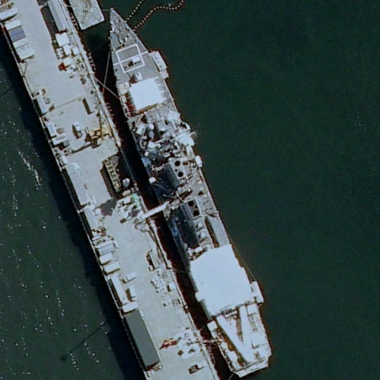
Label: destroyer